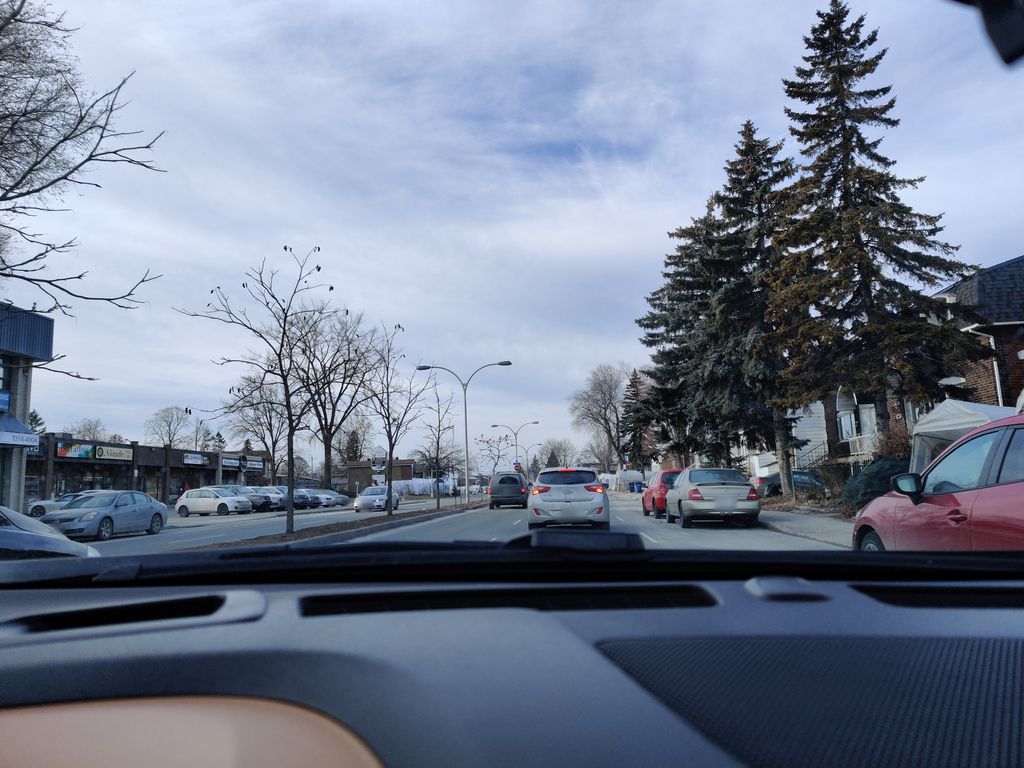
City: montreal